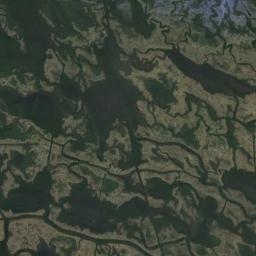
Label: wetland